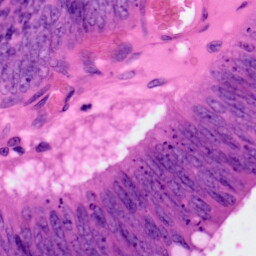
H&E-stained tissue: Colon